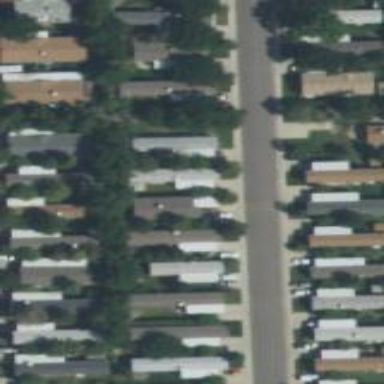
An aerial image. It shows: Asphalt surface in residential road area.